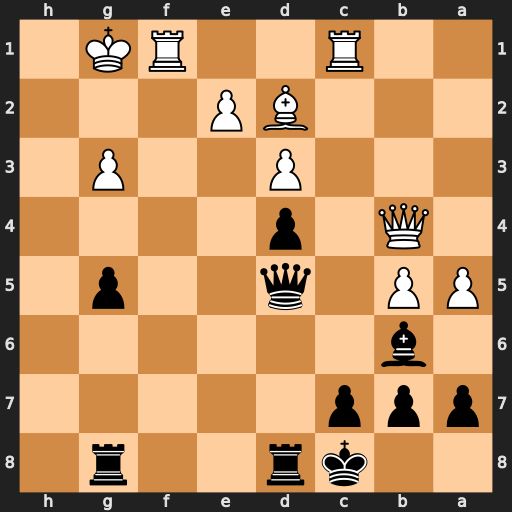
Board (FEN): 2kr2r1/ppp5/1b6/PP1q2p1/1Q1p4/3P2P1/3BP3/2R2RK1
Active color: b
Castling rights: -
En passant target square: -
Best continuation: Rh8 axb6 Qh1+ Kf2 Rdf8+ Qxf8+ Rxf8+ Bf4 Qh2+